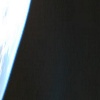
Label: space